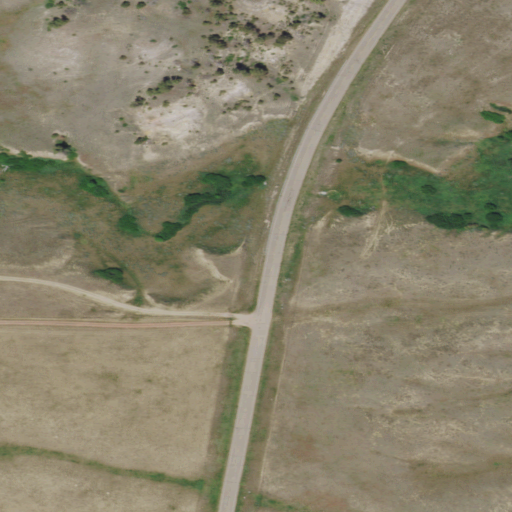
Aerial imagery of valley in Montana named Walking Horse Coulee containing grassland, shrub, herbaceous wetlands, low intensity development, and open development